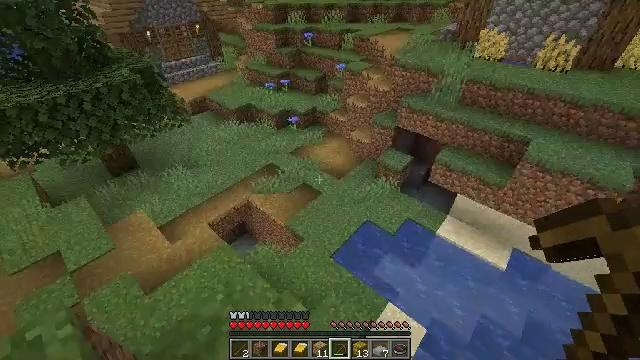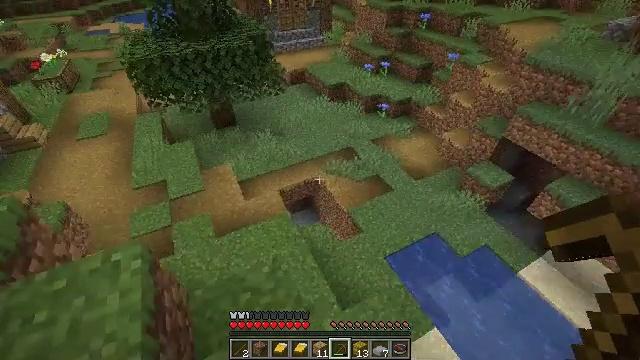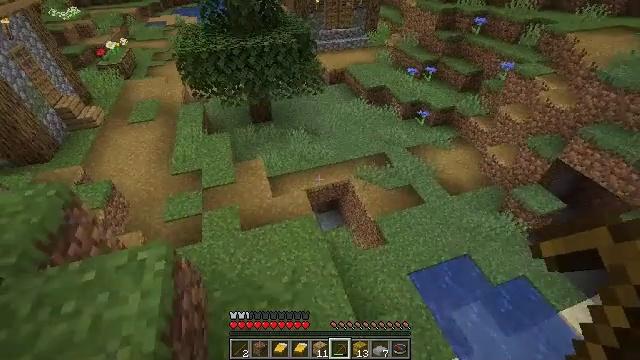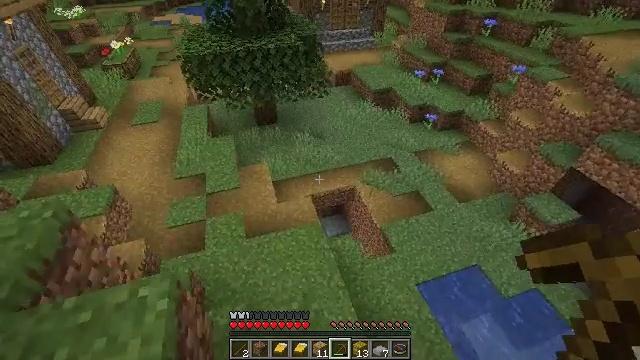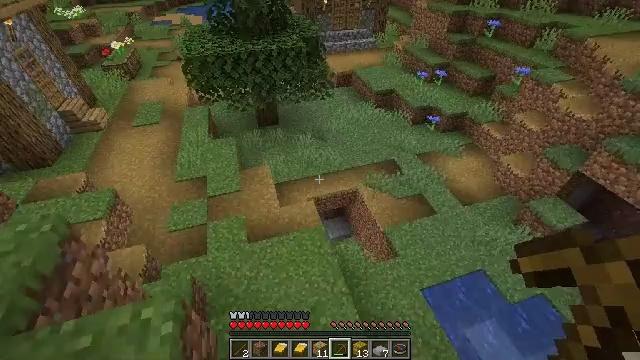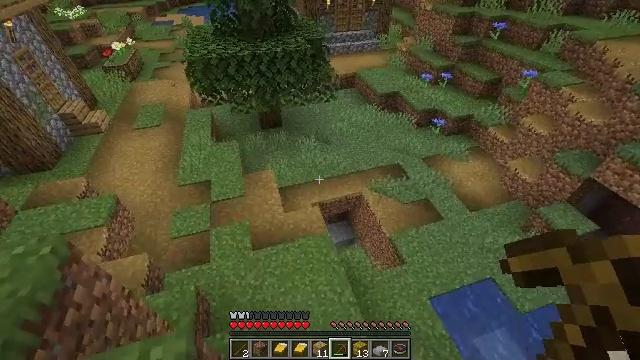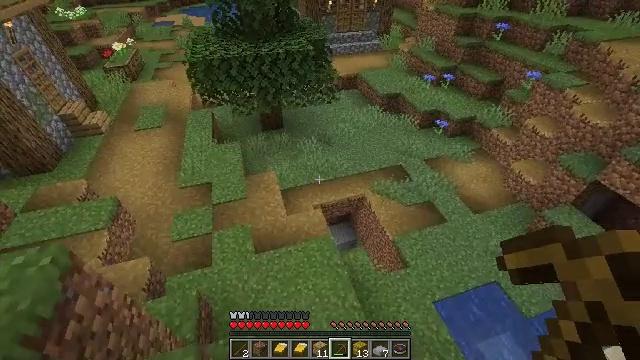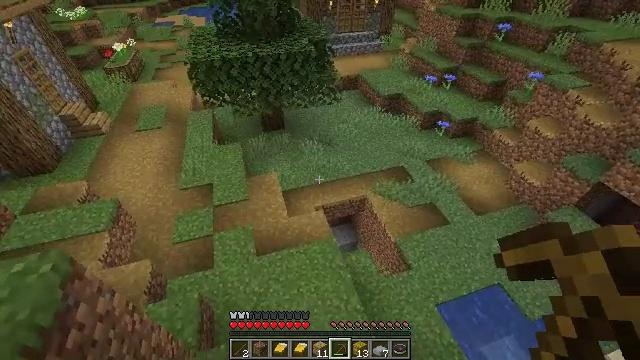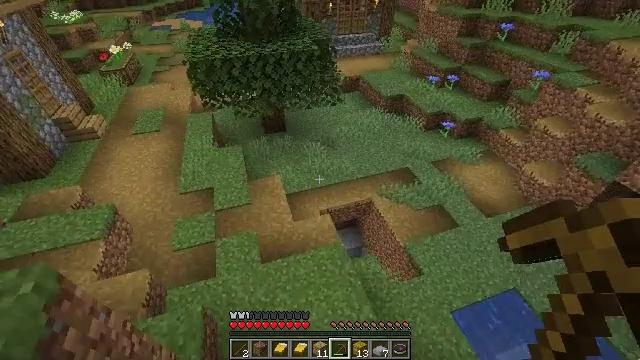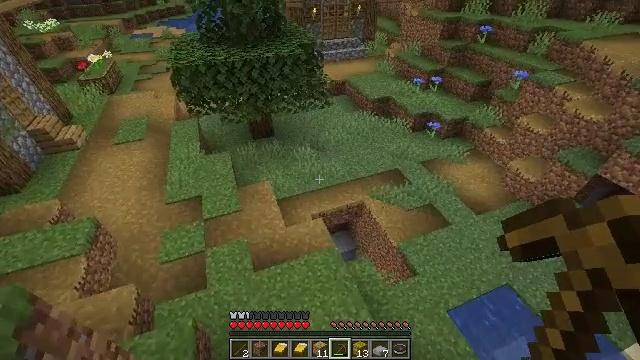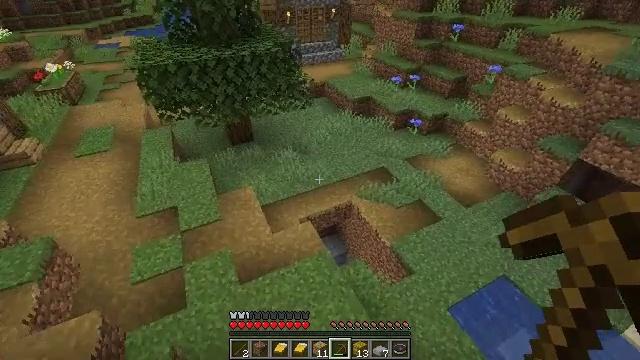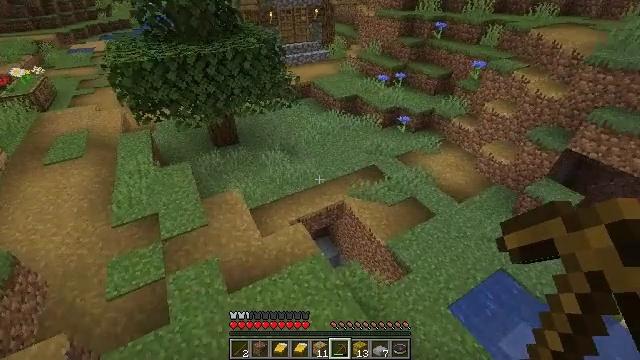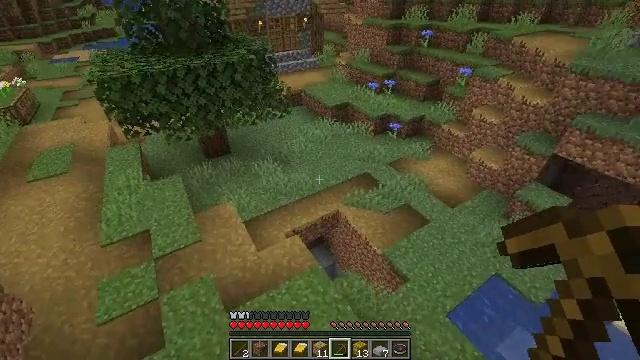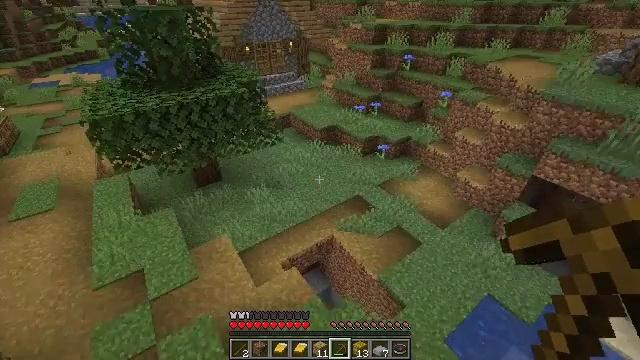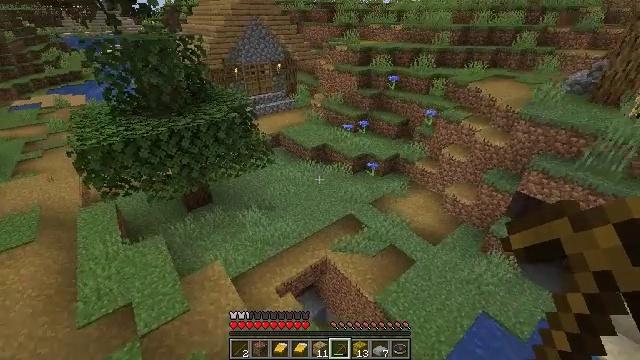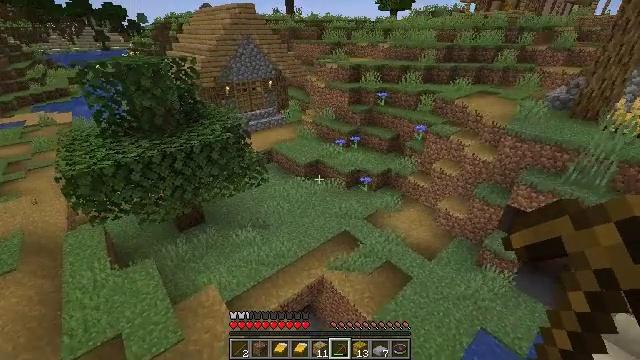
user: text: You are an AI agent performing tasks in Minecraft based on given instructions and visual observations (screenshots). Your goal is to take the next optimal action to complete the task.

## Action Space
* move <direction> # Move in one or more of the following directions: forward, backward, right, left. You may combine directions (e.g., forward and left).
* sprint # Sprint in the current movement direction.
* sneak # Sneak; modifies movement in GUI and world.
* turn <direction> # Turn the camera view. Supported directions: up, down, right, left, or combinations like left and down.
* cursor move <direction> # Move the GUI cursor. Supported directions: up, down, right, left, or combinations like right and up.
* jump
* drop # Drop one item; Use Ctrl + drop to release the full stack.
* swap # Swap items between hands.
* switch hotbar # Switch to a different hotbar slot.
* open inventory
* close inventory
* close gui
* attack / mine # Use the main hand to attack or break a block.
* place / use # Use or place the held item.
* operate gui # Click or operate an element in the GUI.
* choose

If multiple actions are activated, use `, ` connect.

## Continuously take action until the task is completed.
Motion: motion action
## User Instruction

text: Pick up the white bed by breaking it.
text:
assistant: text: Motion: move forward and move left, turn left and down
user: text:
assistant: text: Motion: move forward and move left, turn left
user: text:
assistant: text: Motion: move forward and move left
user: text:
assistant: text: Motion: move forward and move left
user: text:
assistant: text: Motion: move forward and move left
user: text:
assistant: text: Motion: move forward and move left
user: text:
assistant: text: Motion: move forward and move left
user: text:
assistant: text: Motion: move forward and move left
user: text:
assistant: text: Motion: move forward and move left, turn right and up
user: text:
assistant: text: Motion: move forward and move left, turn right and up, jump
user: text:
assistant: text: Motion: move forward and move left, turn right, jump
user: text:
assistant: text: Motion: move forward and move left, turn right and up, jump
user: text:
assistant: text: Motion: move forward and move left, turn right and up, jump
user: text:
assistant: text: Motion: move forward and move left, turn right and up
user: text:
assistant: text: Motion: move forward and move left, turn right and up
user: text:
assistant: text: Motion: move forward and move left, turn right and up
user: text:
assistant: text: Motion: move forward and move left, turn right and up
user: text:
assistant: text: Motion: move forward and move left
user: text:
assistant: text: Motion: move forward and move left
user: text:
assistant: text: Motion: move forward and move left, turn right and down
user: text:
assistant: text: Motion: move forward and move left, turn right and down
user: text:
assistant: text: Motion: move forward and move left, turn right and down
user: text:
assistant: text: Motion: move forward and move left, turn down
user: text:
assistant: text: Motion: move forward and move left, turn left and down
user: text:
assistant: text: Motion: move forward and move left, turn left and down
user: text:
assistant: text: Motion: move forward and move left
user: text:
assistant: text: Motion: move forward and move left
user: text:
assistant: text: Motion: move forward and move left
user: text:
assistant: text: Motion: move forward and move left, turn left and up
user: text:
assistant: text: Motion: move forward and move left, turn left and up